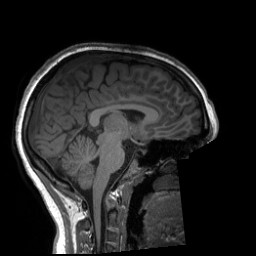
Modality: T1w
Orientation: sagittal